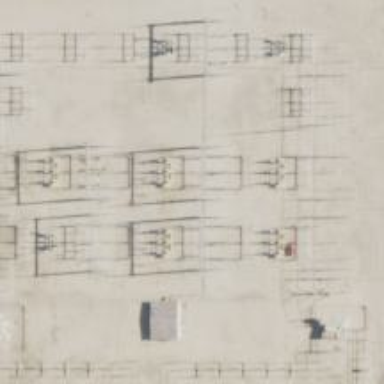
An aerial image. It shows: Switch used for power control.